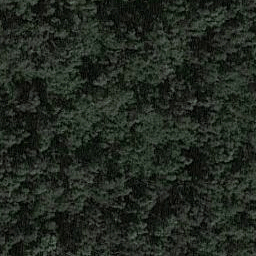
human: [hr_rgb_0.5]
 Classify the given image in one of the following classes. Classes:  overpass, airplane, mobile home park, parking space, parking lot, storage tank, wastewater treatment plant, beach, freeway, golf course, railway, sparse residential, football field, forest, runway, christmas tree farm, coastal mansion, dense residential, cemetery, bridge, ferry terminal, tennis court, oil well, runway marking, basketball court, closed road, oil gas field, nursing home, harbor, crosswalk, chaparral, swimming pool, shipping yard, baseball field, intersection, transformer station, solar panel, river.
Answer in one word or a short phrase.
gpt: forest